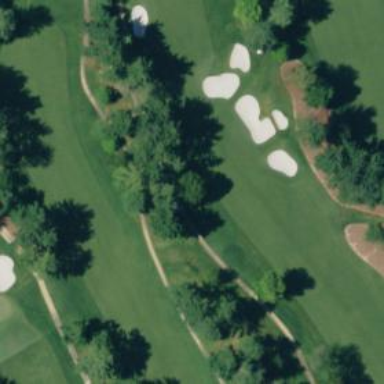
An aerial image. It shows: View of golf hole.